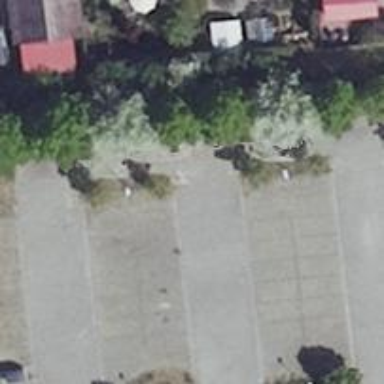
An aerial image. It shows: Parking aisle designated as service road.